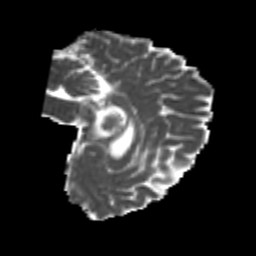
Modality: MD
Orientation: sagittal
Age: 20
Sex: female
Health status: healthy
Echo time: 0.074 s